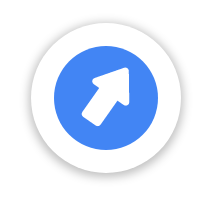
Cursor type: alias
OS/theme: linux-google-cursor
Variant: blue